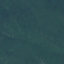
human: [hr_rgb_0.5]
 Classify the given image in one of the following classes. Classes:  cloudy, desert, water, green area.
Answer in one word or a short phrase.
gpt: green area